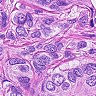
Metastatic tissue present: yes